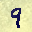
Label: 9